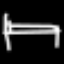
Label: bed